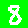
Digit: 8